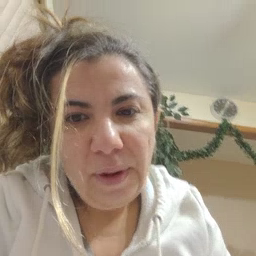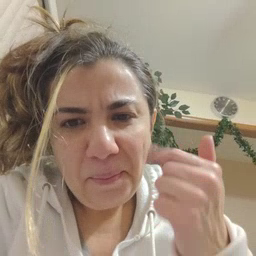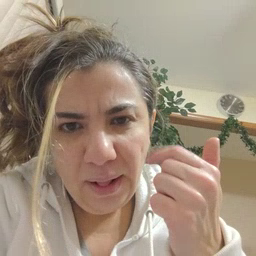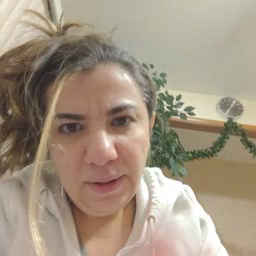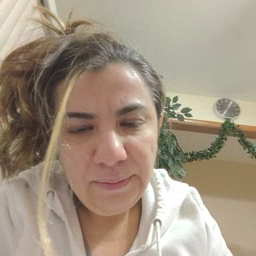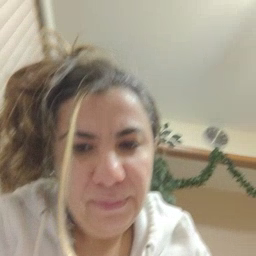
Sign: cry